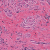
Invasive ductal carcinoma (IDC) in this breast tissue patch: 0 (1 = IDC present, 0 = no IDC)